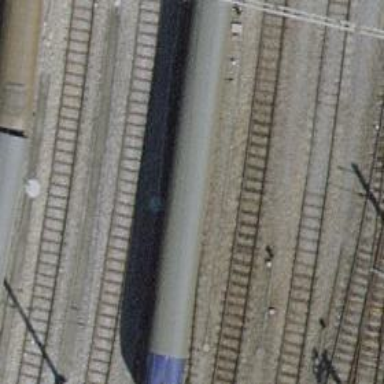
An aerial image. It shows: Railway yard with single rail track. The electrified track has contact line for power supply.